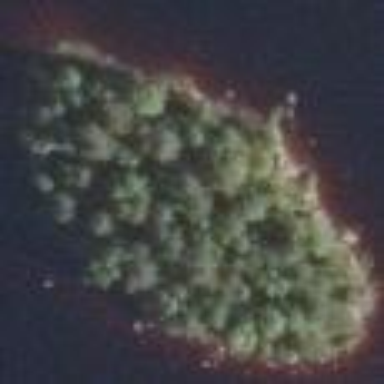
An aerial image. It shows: Islet covered with needle-leaved woodland.